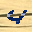
Label: 4